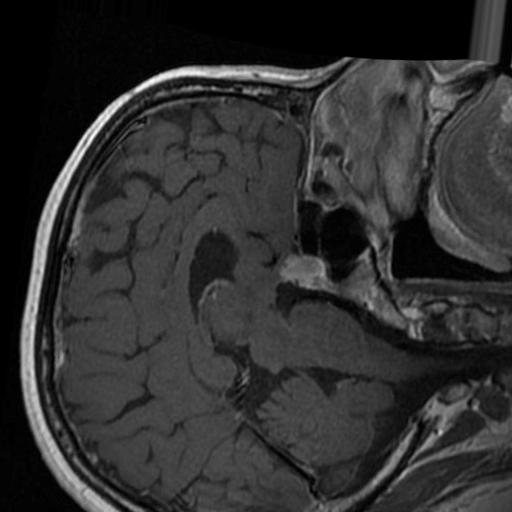
Label: brain_tumor